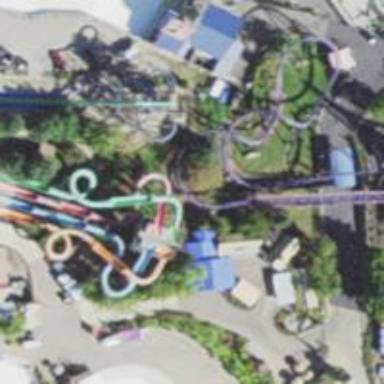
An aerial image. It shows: Water slide attraction.